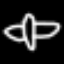
Label: airplane